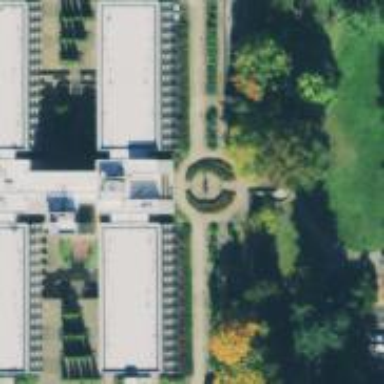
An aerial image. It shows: Government office building.